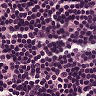
Metastatic tissue present: no